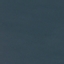
Land use / land cover: SeaLake